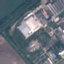
Land use / land cover: Industrial